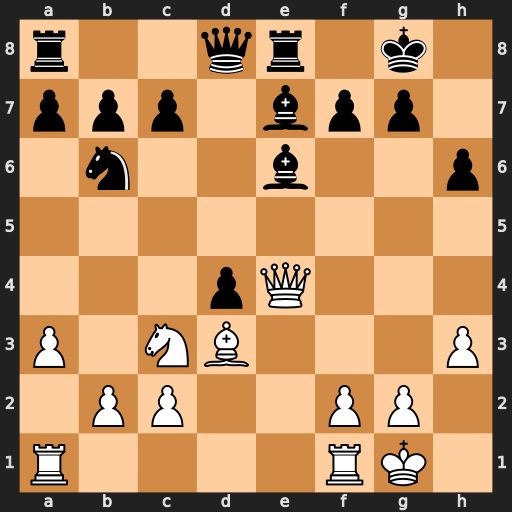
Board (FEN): r2qr1k1/ppp1bpp1/1n2b2p/8/3pQ3/P1NB3P/1PP2PP1/R4RK1
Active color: w
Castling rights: -
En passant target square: -
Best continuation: Qh7+ Kf8 Qh8#